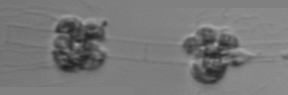
Label: Leptocylindrus_mediterraneus